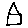
Label: house